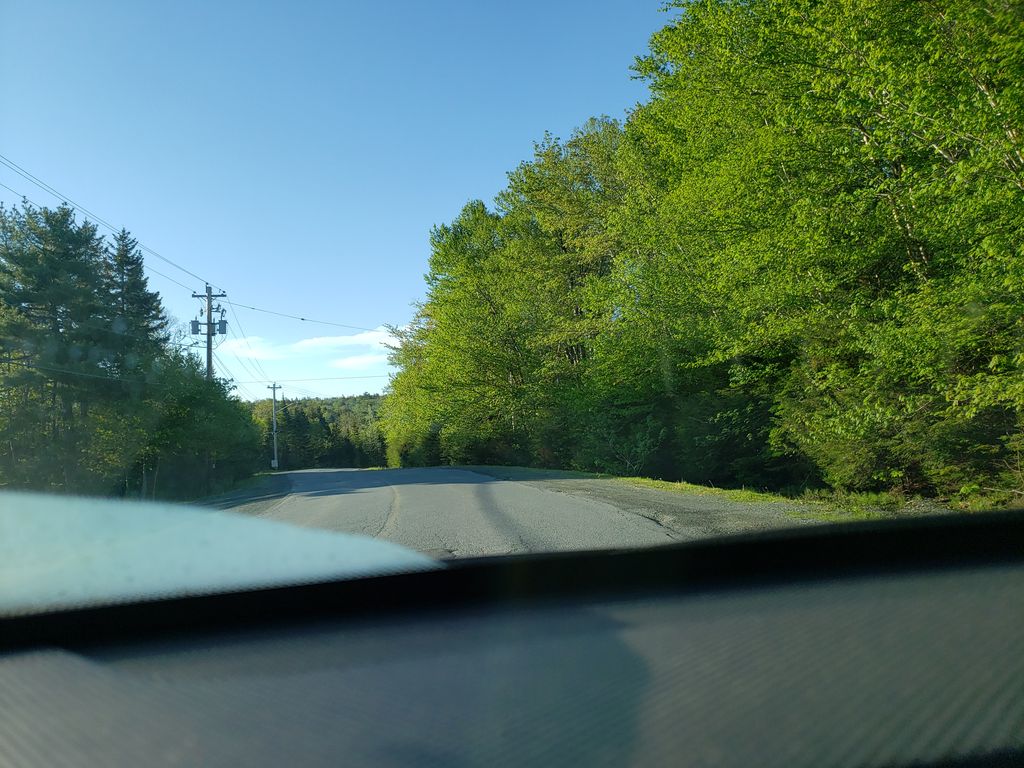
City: halifax